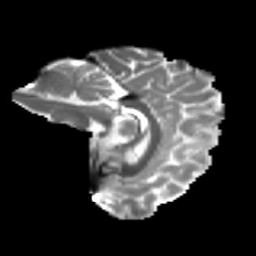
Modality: T2w
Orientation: sagittal
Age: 22
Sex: female
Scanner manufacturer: ge
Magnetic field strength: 3 T
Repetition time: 7.8 s
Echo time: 0.0606 s